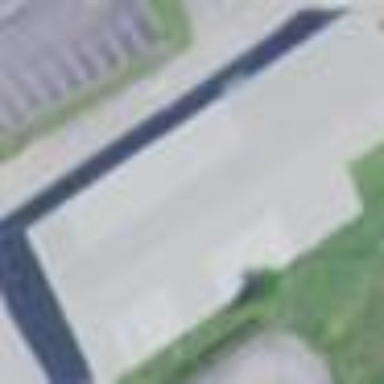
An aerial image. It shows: Building.